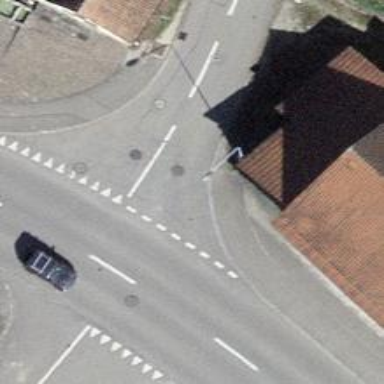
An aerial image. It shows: Road with "give way" sign.